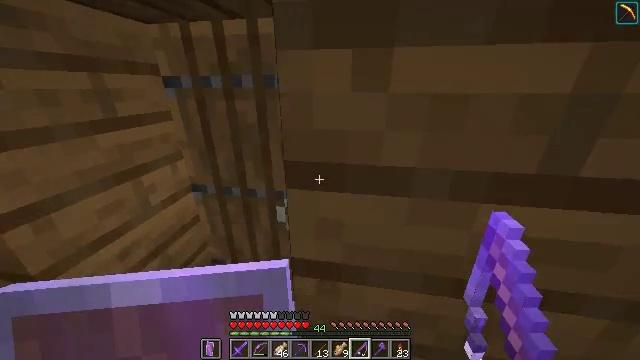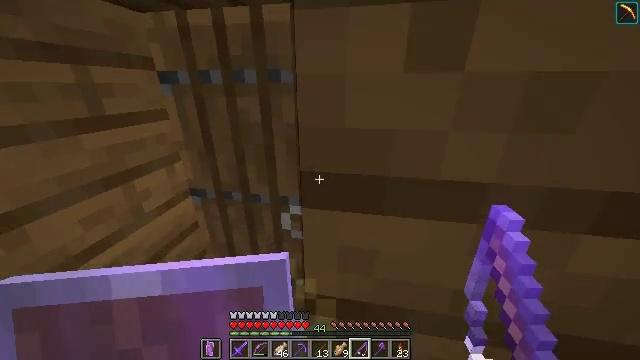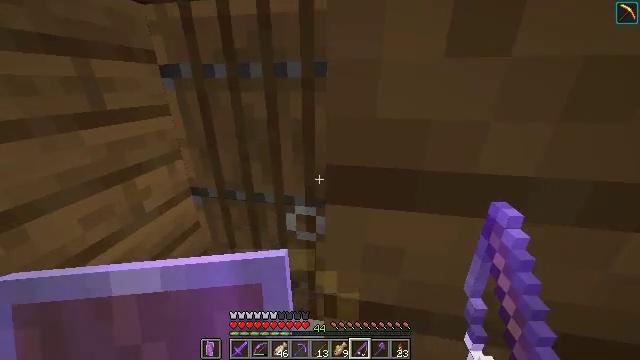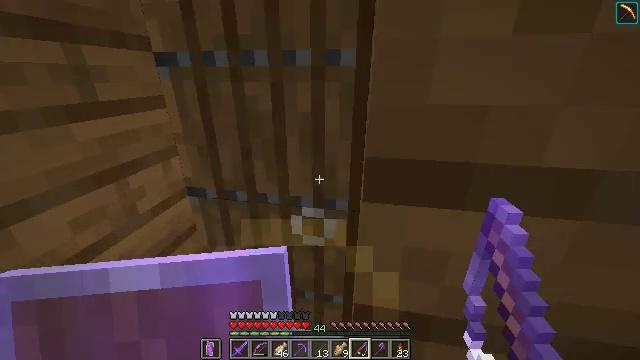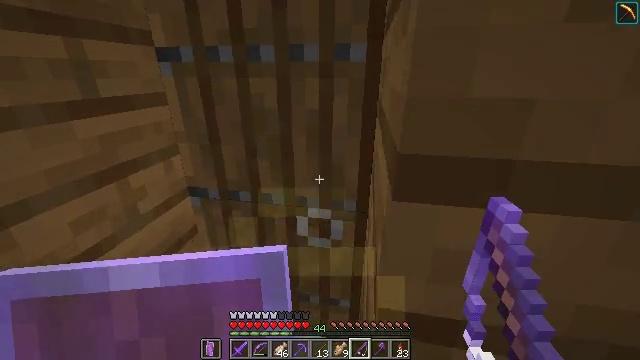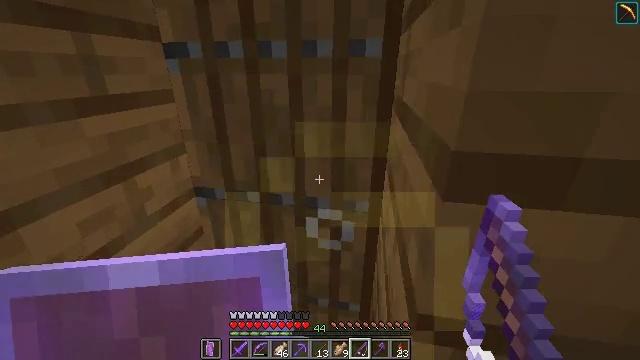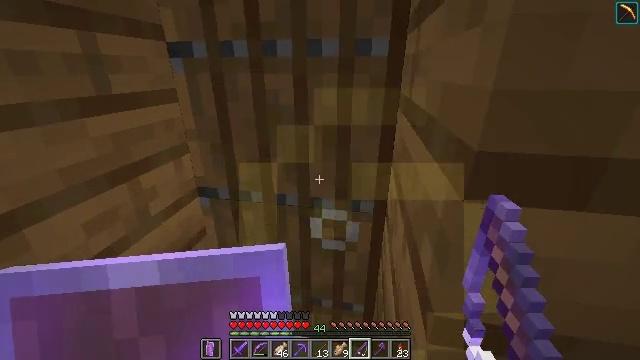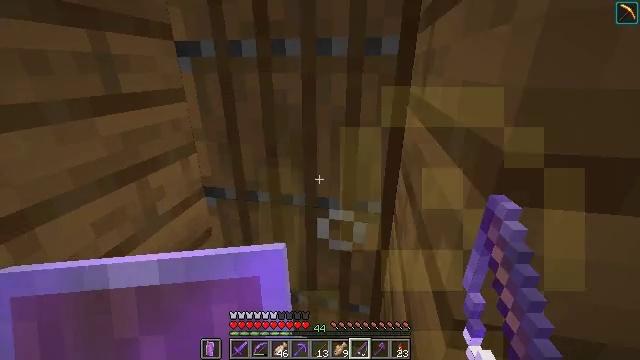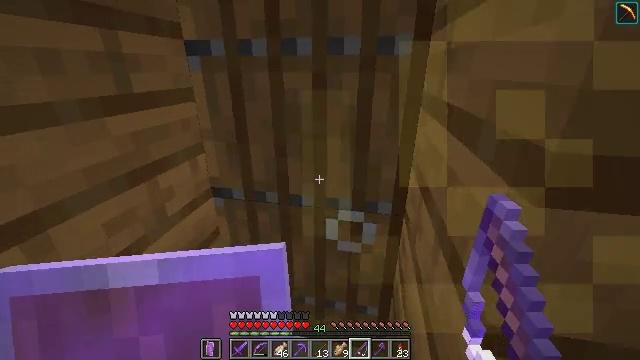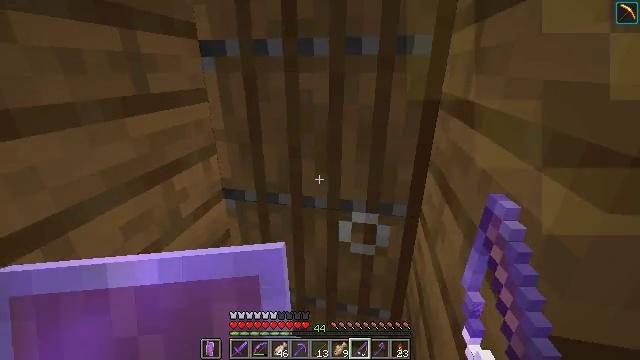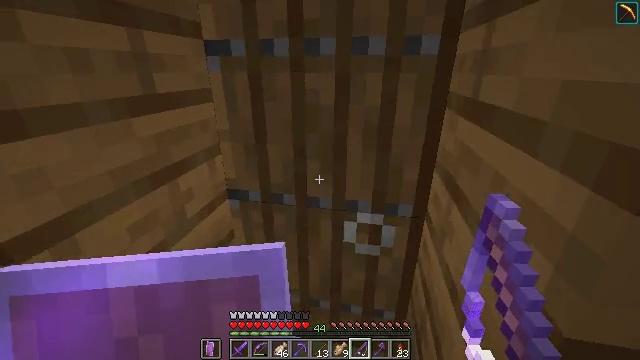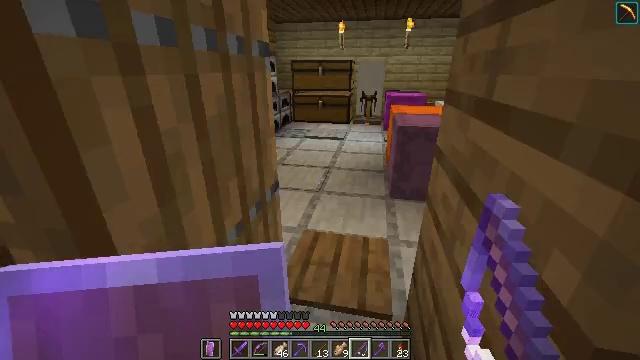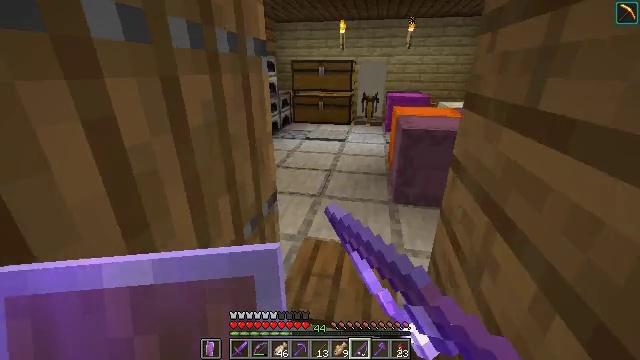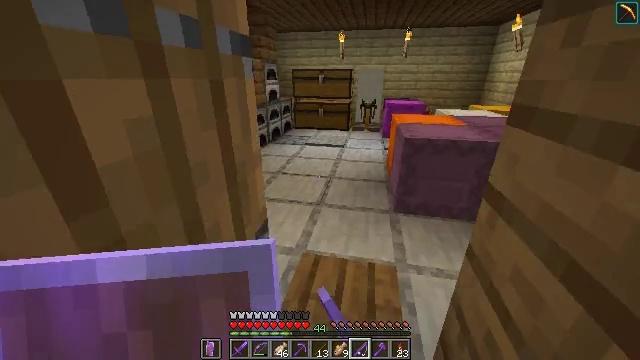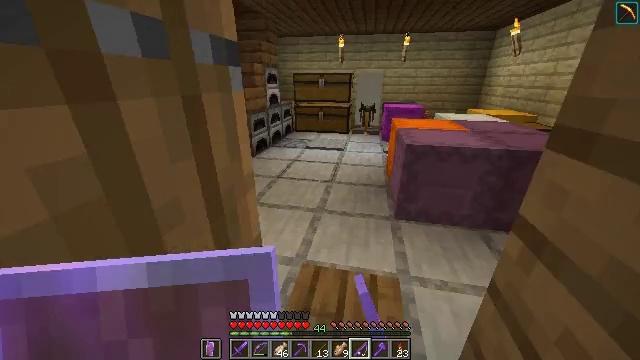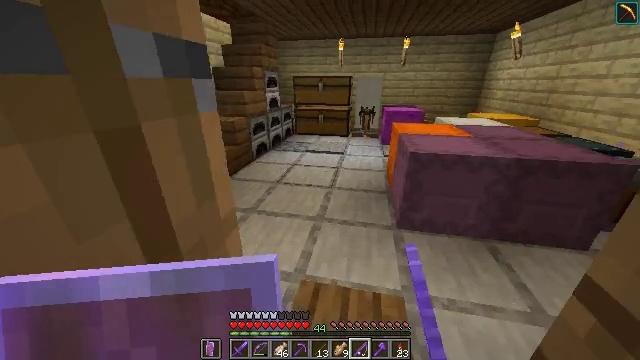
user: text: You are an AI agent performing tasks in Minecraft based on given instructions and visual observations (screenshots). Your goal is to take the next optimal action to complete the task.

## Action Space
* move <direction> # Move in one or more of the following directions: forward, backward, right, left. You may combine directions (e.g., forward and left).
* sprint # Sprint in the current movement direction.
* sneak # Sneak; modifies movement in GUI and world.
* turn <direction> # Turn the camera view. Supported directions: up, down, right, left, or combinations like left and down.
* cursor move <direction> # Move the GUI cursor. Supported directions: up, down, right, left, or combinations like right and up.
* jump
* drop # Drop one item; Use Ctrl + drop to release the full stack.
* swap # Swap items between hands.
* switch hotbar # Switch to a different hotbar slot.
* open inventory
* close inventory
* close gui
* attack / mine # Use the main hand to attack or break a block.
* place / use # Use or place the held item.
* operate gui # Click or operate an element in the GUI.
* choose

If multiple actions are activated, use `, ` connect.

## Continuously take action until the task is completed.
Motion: motion action
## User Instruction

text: craft item soul torch
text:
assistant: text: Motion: move forward, sprint
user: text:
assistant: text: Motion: move forward, sprint
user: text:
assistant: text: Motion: move forward, sprint
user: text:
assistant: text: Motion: move forward, sprint
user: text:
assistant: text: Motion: move forward, sprint
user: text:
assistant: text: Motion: move forward, sprint
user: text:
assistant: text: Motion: move forward, sprint
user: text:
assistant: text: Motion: move forward, sprint
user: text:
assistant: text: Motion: move forward, sprint
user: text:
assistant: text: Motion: move forward, sprint
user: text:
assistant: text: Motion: move forward, sprint, use / place
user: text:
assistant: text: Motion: move forward, sprint, use / place
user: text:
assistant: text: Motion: move forward, sprint, use / place
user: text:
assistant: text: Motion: move forward, sprint
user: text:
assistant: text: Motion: move forward, sprint
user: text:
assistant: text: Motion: move forward, sprint
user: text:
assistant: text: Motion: move forward, sprint
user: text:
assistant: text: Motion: move forward, sprint, turn right and up
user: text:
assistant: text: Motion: move forward, sprint, turn right and up
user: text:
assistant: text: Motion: move forward, turn right
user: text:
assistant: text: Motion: move forward, turn right and down
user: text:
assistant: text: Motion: move forward, turn right and down
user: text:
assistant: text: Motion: no_op
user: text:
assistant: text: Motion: no_op
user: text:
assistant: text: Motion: no_op
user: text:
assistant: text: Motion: no_op
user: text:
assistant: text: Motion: no_op
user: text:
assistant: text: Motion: turn left
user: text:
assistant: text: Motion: no_op
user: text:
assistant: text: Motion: no_op